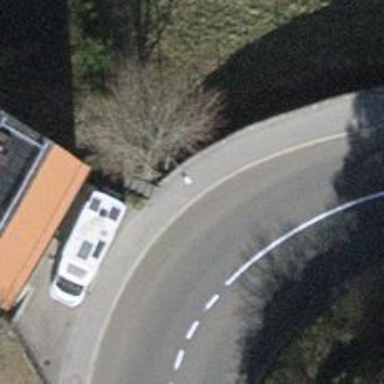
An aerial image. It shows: Guard rail as barrier.